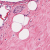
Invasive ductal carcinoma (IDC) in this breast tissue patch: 0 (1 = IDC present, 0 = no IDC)